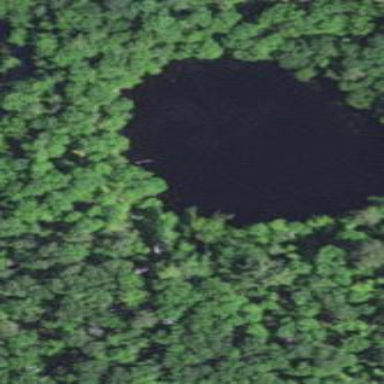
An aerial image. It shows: Serene pond surrounded by nature.